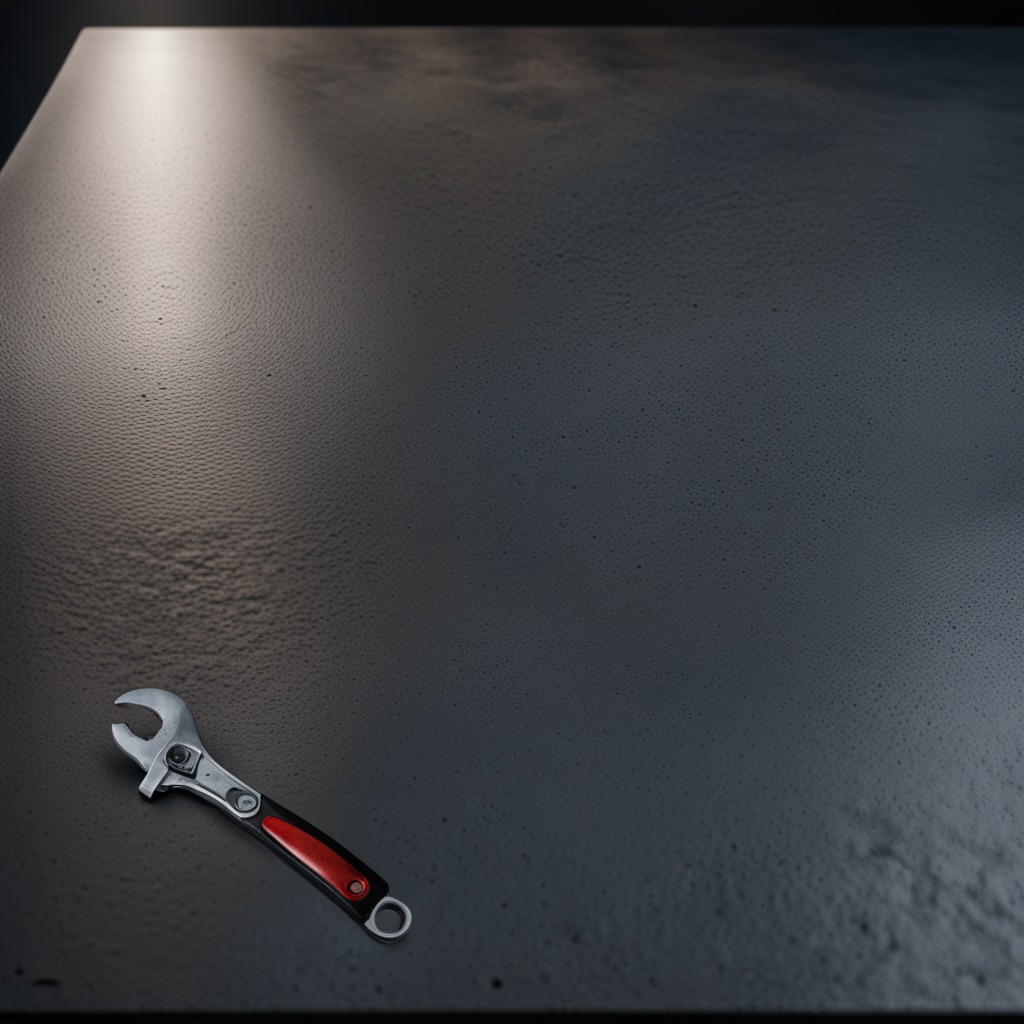
A wrench is lying on a clean granite table inside a workshop at night dim ambient light soft shadows worn but